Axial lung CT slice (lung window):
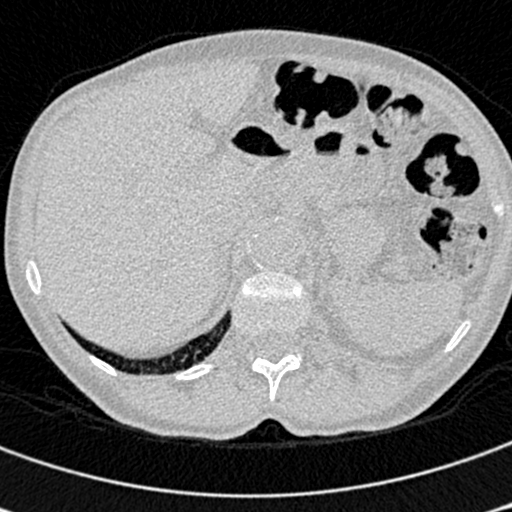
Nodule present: no